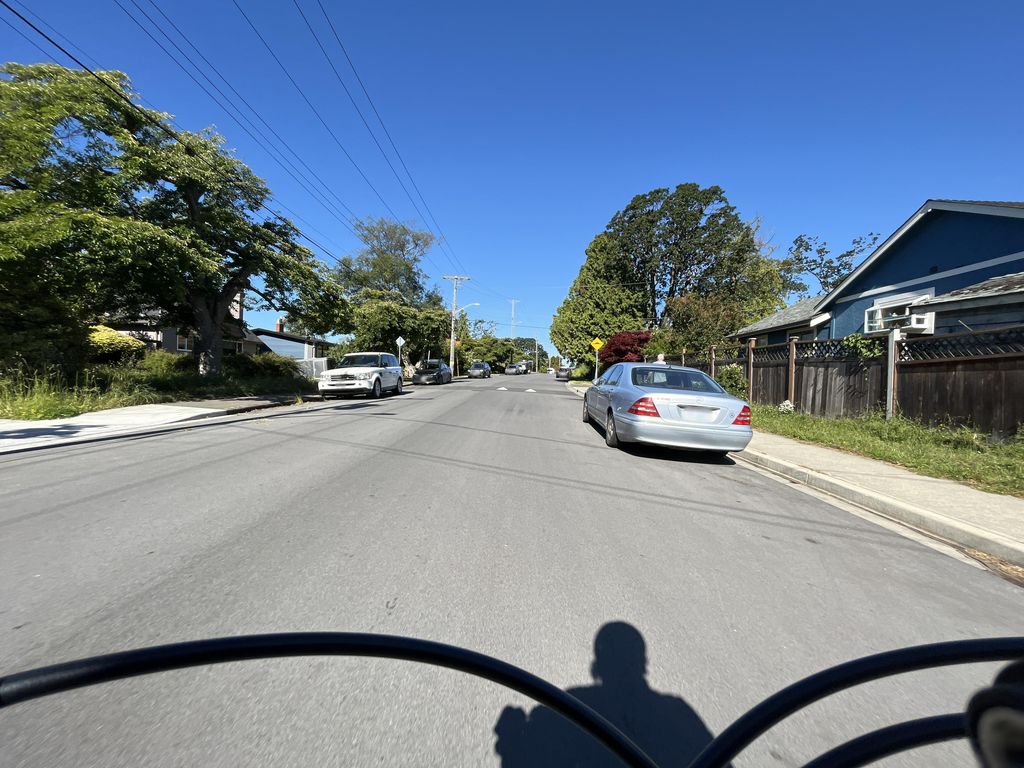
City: victoria